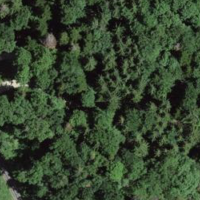
EUNIS habitat code: 44
Species observed at this site:
Melittis melissophyllum